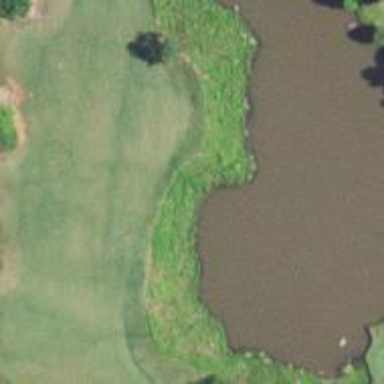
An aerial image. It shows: Area of rough grass used for golf.